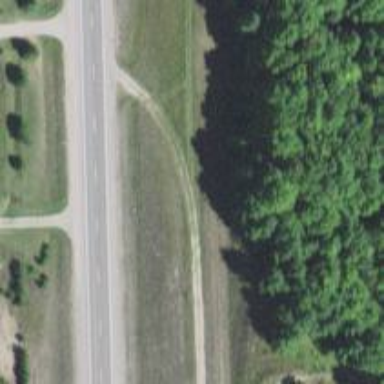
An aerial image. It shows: Track road.